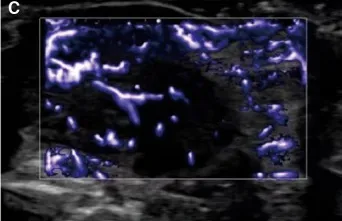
Ultrasound images of the right testicle during treatment and follow-up. Two weeks after surgery, testicular ultrasound microvascular imaging (C) showed a short lines-like blood flow signal in the right testicular tissue.
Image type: radiology (ultrasound)